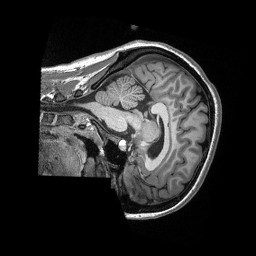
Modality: T1w
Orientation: sagittal
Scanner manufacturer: siemens
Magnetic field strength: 3 T
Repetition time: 2.3 s
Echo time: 0.00308 s